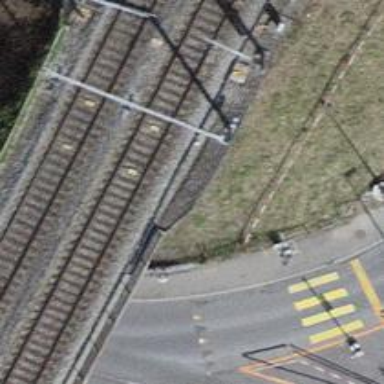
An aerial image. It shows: Railway bridge with electrified contact lines.